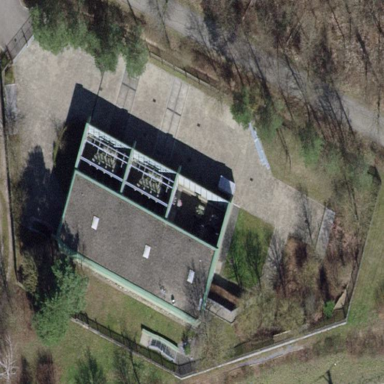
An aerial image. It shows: Outdoor minor distribution power substation enclosed by fence.